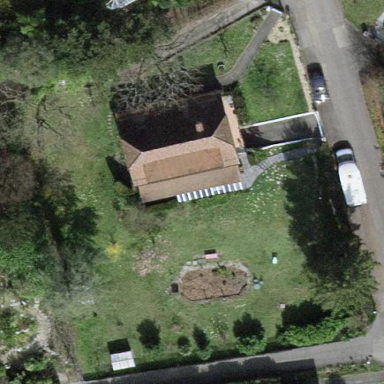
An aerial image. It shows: Garden surrounded by fence.